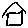
Label: house